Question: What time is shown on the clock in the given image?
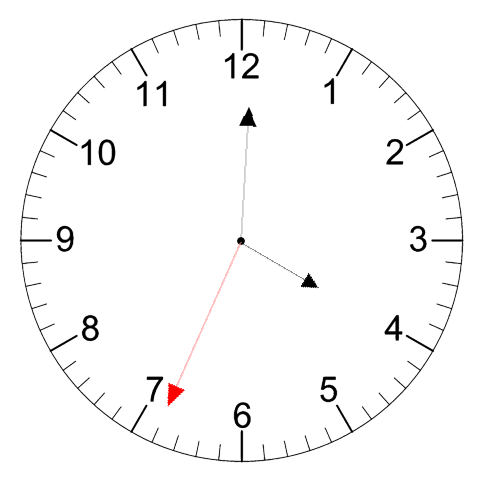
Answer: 04:00:34